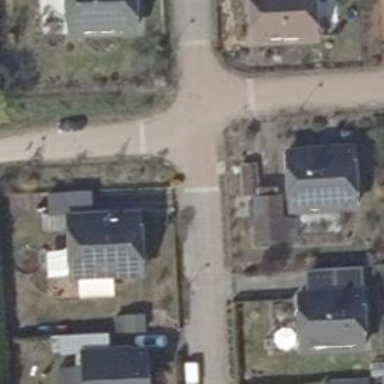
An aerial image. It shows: Crossing on the road with traffic calming table.